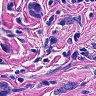
Metastatic tissue present: yes